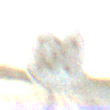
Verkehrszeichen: EndeGeschwindigkeit130
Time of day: SunriseSunset
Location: Outdoor (Beach)
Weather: Clear
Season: NotSpecified
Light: Natural